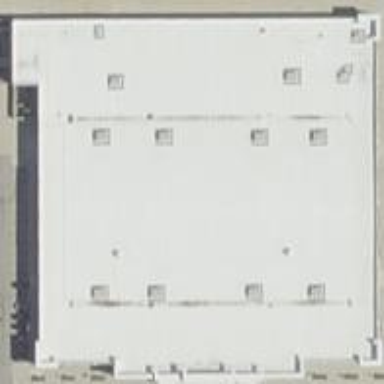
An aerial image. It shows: Wholesale shop housed in building.